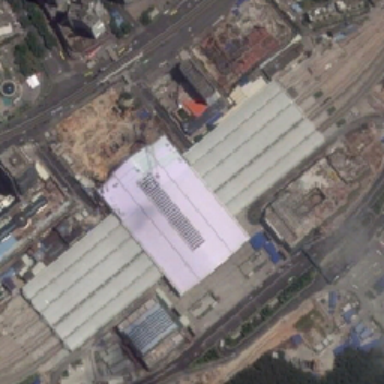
At the t-junction there is a railway station with white awnings on the railway .